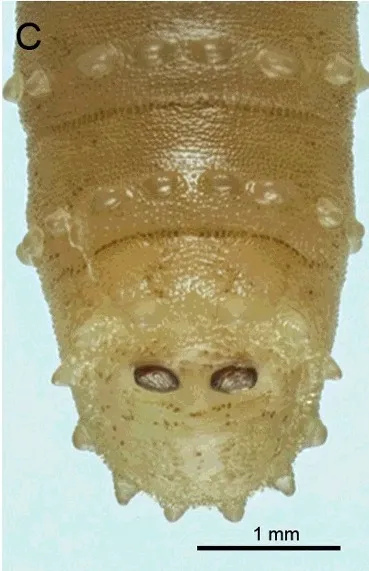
Light micrographs of third instar larvae of Chrysomya chani. (C) Posterior end showing prominent tubercles encircling the body and a pair of posterior spiracle.
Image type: medical_photograph (other_medical_photograph)